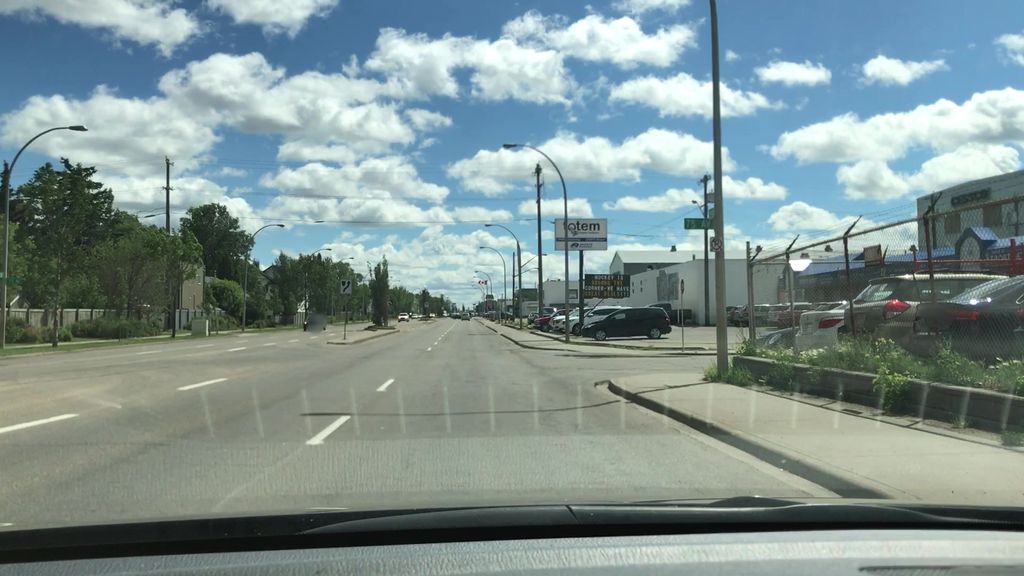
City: edmonton